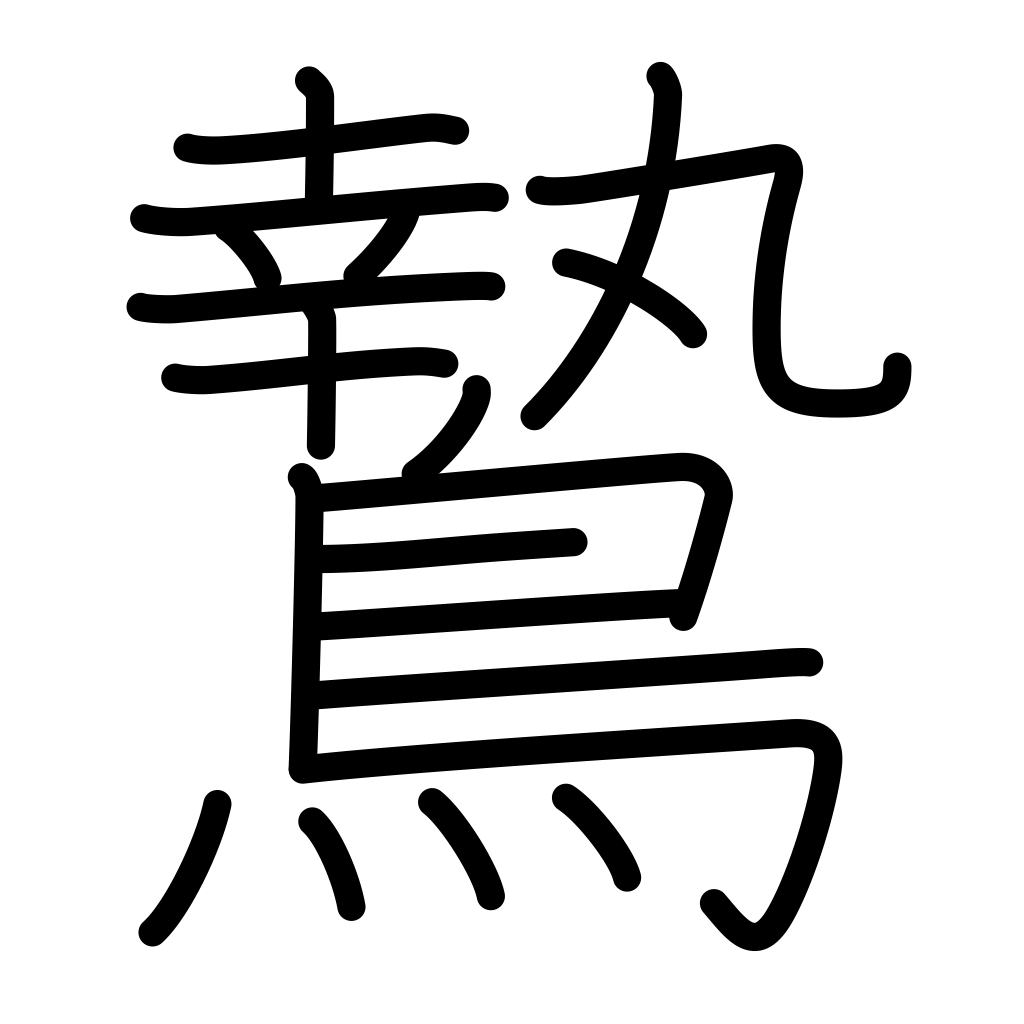
Meaning: bird of prey, desolate, rough, daring, bravery